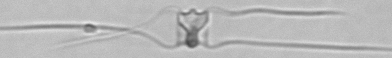
Label: Chaetoceros_didymus